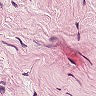
Metastatic tissue present: no